Interaction volume radius: 5 \u00c5
Interaction volume height: 10 \u00c5
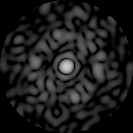
Disorder parameter: 0.8094